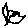
Label: bird